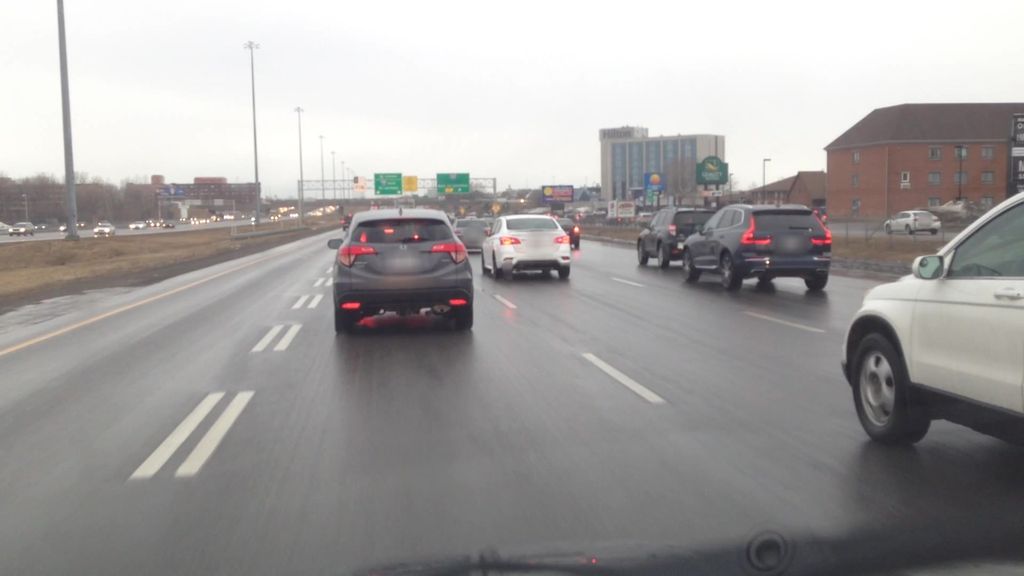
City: montreal